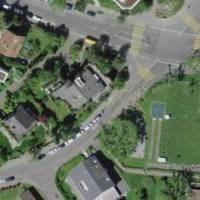
EUNIS habitat code: 54
Species observed at this site:
Allium ursinum
Epilobium montanum
Centaurea scabiosa
Cerastium tomentosum